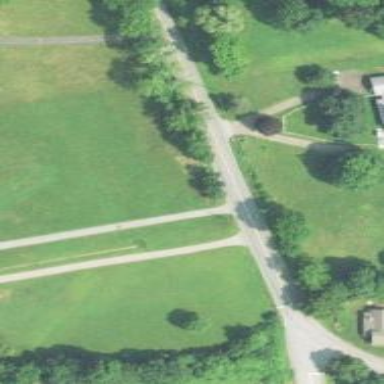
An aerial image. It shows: Residential driveway serving as service road.